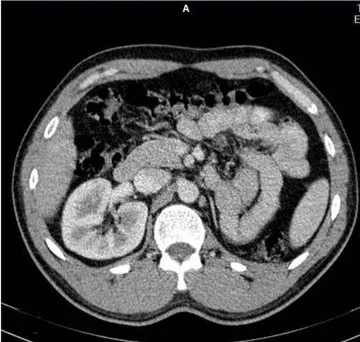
(B) Post-TURED deroofing of verumontanum showing a large cavity with dilated seminal vesicular pockets. TURED, transuretral resection of the ejaculatory duct.
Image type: radiology (ct)